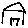
Label: house